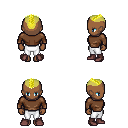
a pixel art fantasy rpg character, female body template, human, dark skin, brown long-sleeve shirt, white pants, gold short mohawk hairstyle, maroon shoes, four views (front, back, left, right), 2x2 character sprite sheet, small pixel art, hard edges, no anti-aliasing